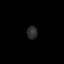
Tissue: skin
Cell type: T cells
Senescence score: 0.2782
Nuclear area (px): 140
Mean DAPI intensity: 42.8